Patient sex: M
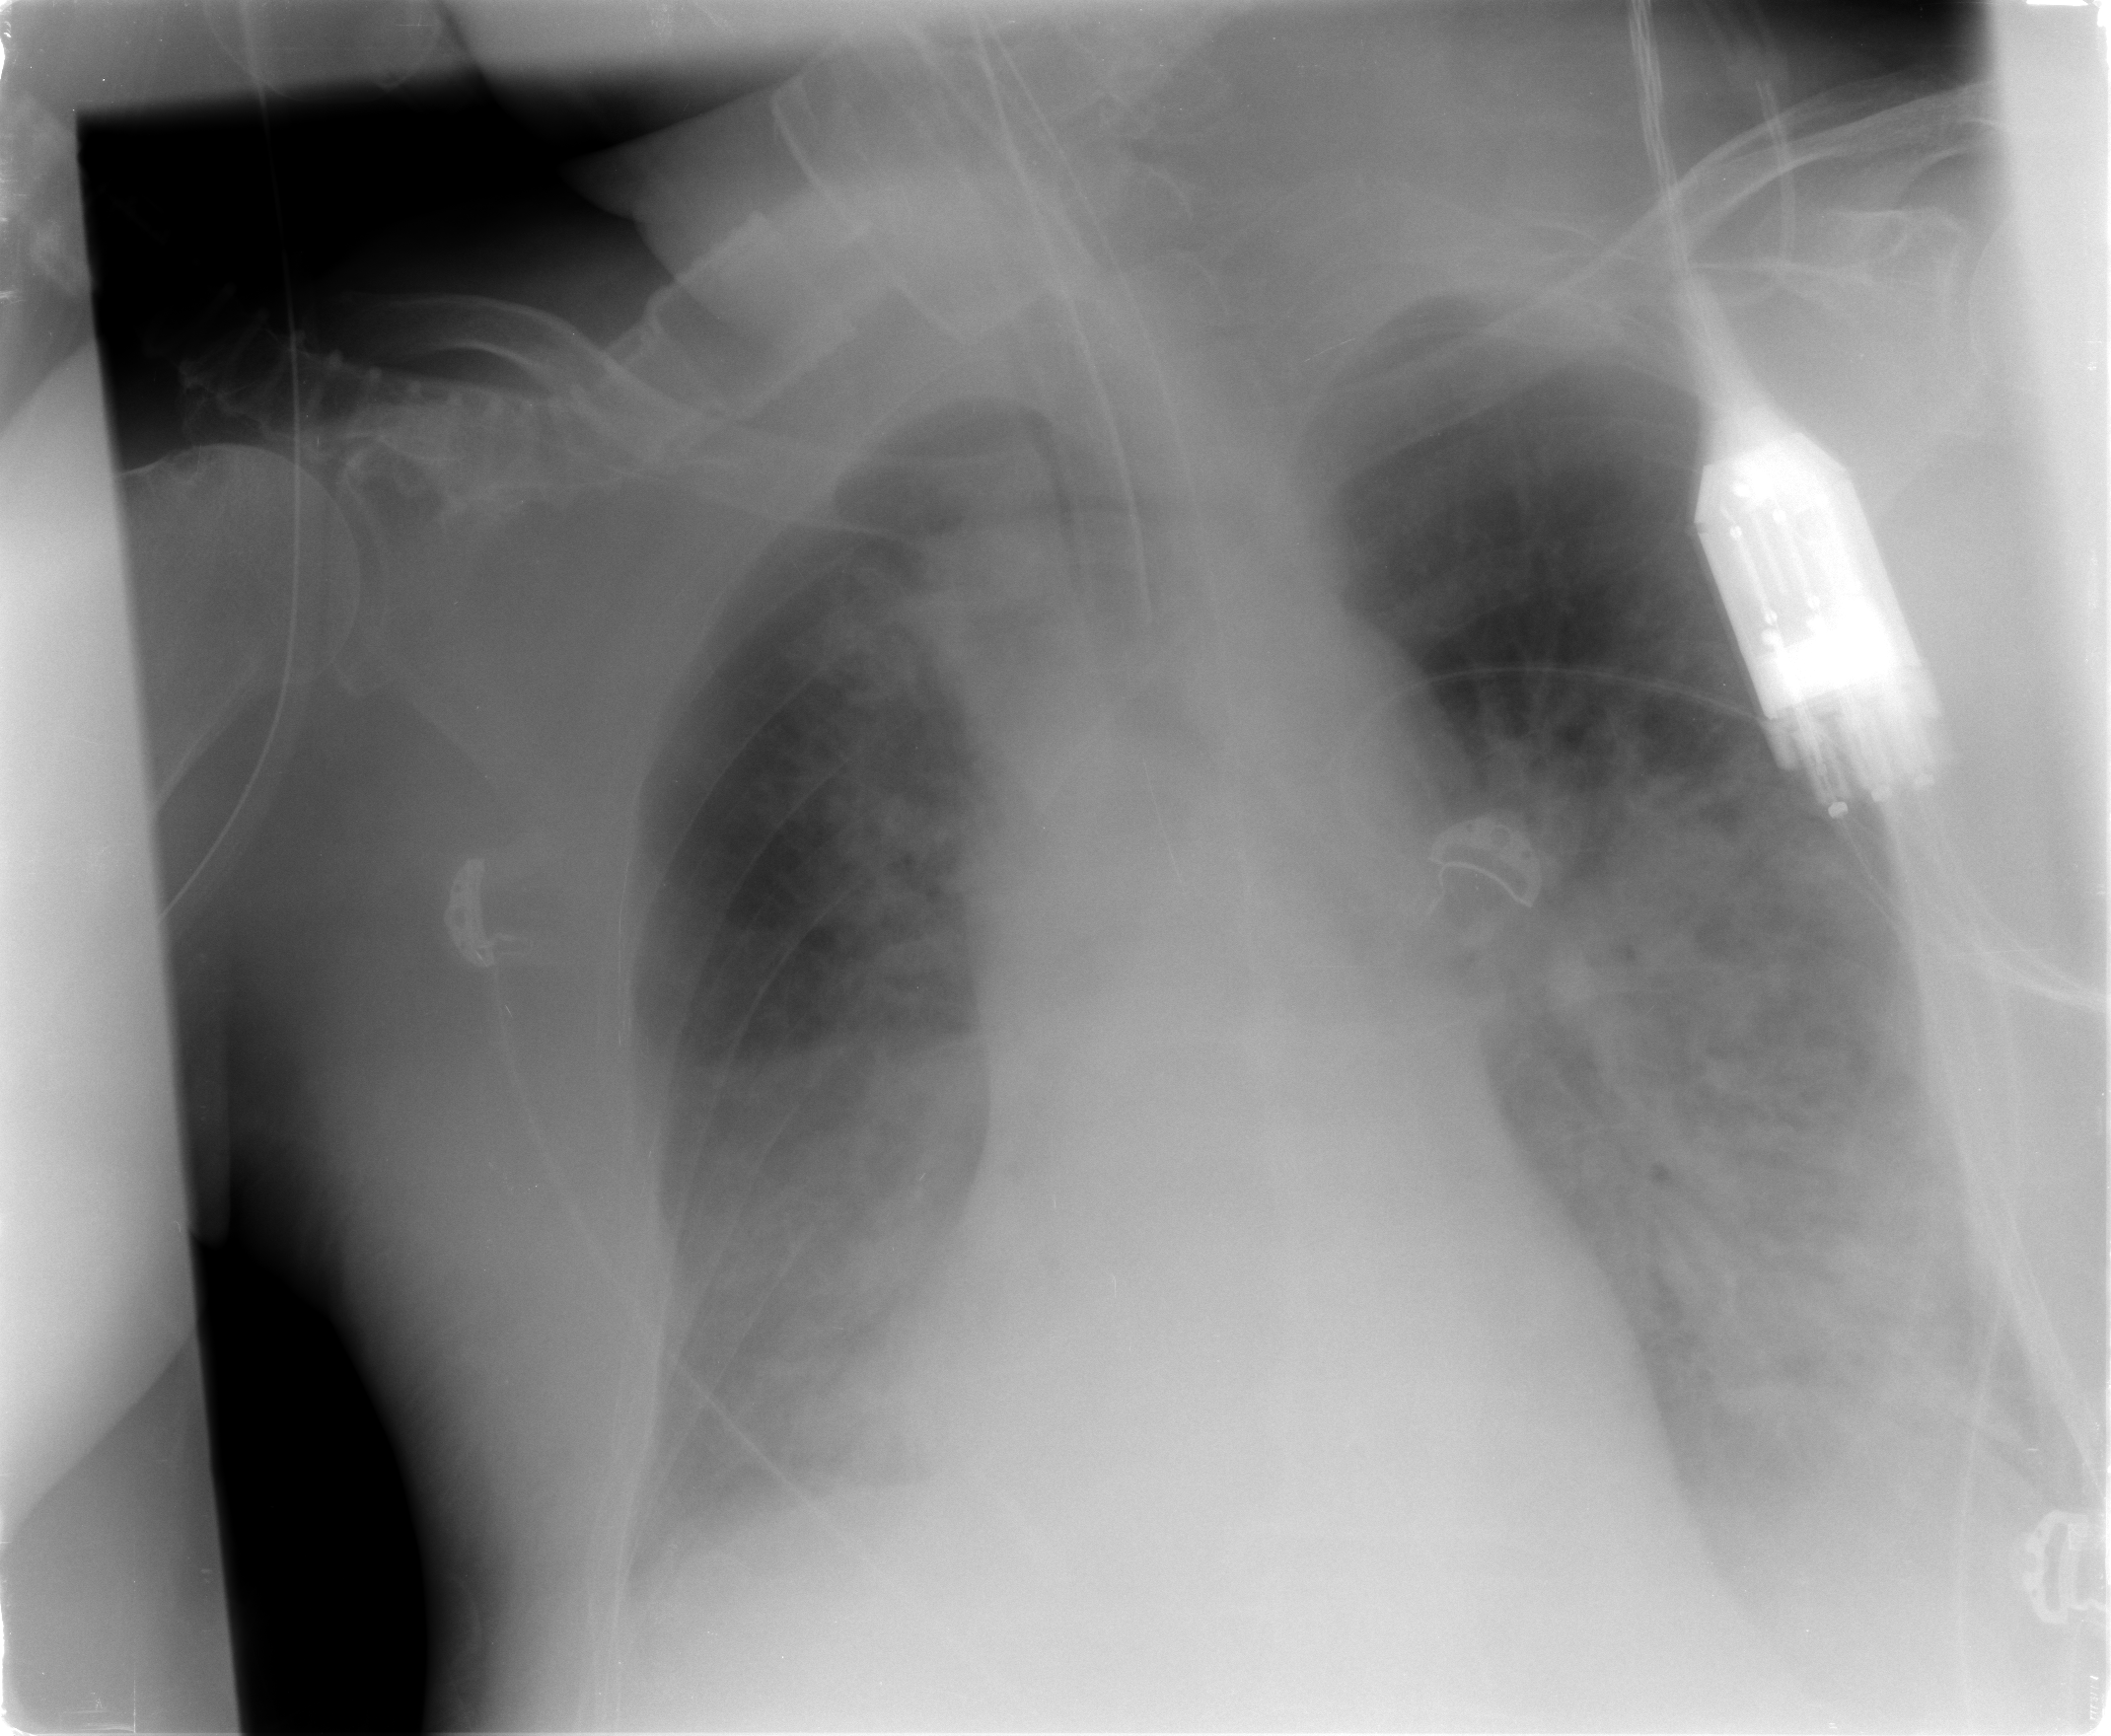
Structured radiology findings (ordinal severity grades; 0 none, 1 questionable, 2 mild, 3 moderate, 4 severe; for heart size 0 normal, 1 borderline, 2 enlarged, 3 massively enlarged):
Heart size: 0
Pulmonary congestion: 3
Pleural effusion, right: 2
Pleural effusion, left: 3
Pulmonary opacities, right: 3
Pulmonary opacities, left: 4
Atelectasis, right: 2
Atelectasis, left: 3